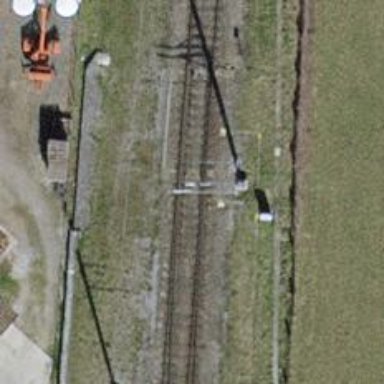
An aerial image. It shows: Contact line indicates electrification.